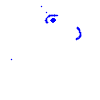
Particle: electron